Question: I'm trying to use KernelPCA for reducing the dimensionality of a dataset to 2D (both for visualization purposes and for further data analysis).
I experimented computing KernelPCA using a RBF kernel at various values of Gamma, but the result is unstable:

(each frame is a slightly different value of Gamma, where Gamma is varying continuously from 0 to 1)
Looks like it is not deterministic.
Is there a way to stabilize it/make it deterministic?
Code used to generate transformed data:
'''
def pca(X, gamma1):
kpca = KernelPCA(kernel="rbf", fit_inverse_transform=True, gamma=gamma1)
X_kpca = kpca.fit_transform(X)
#X_back = kpca.inverse_transform(X_kpca)
return X_kpca
'''
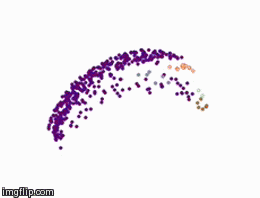
Answer: KernelPCA should be deterministic and evolve continuously with gamma. It is different from RBFSampler that does have built-in randomness in order to provide an efficient (more scalable) approximation of the RBF kernel.
However what can change in KernelPCA is the : in scikit-learn they are returned sorted in order of descending eigenvalue, so if you have 2 eigenvalues close to each other it could be that the order changes with gamma.
My guess (from the gif) is that this is what is happening here: the axes along which you are plotting are not constant so your data seems to jump around.
Could you provide the code you used to produce the gif?
I'm guessing it is a plot of the data points along the 2 first principal components but it would help to see how you produced it.
You could try to further inspect it by looking at the values of kpca.alphas_ (the eigenvectors) for each value of gamma.
Hope this makes sense.
: As you noted it looks like the points are reflected against the axis, the most plausible explanation is that one of the eigenvector flips sign (note this does not affect the eigenvalue).
I put in <URL>. You can see the sign-flipping when you change the value of gamma.
As a complement note that this kind of discrepancy happens only because you several times the KernelPCA object several times. Once you settled with a particular gamma value and you've fit kpca once you can call transform several times and get consistent results.
For the classical PCA <URL> mention that:
> Due to implementation subtleties of the Singular Value Decomposition (SVD), which is used in this implementation, running fit twice on the same matrix can lead to principal components with signs flipped (change in direction). For this reason, it is important to always use the same estimator object to transform data in a consistent fashion.
I don't know about the behavior of a single KernelPCA object that you would fit several times (I did not find anything relevant in the docs).
It does not apply to your case though as you have to fit the object with several gamma values.